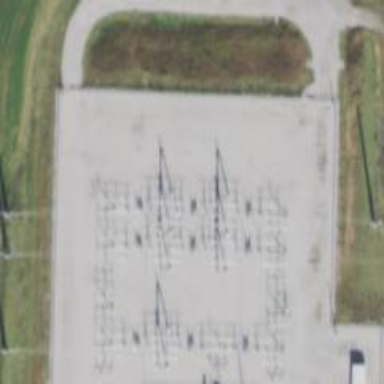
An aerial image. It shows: Switch for power supply.